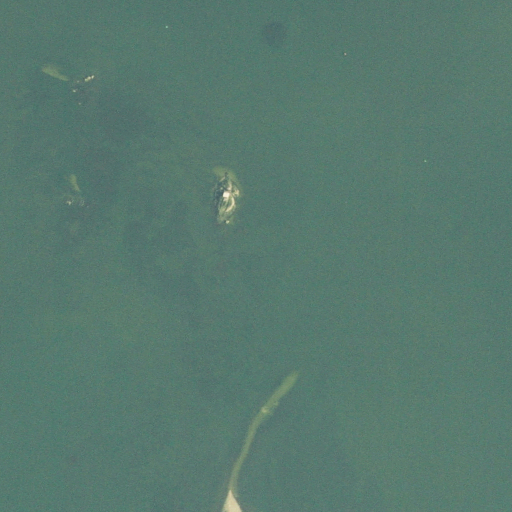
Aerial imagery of bar in Connecticut named Flint Rocks containing only open water